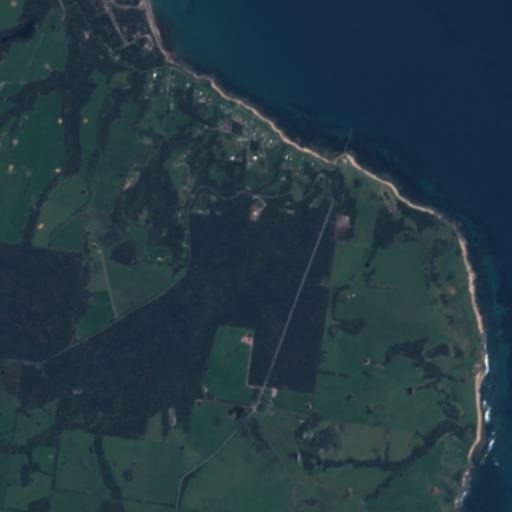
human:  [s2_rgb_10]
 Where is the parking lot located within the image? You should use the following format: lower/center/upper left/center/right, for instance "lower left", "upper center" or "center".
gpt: There is no parking lot in the image.